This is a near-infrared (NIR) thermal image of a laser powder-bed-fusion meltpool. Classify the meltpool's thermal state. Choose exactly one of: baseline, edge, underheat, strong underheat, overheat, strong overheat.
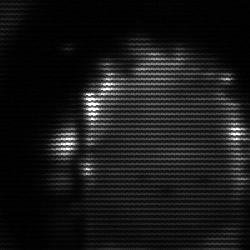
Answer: baseline